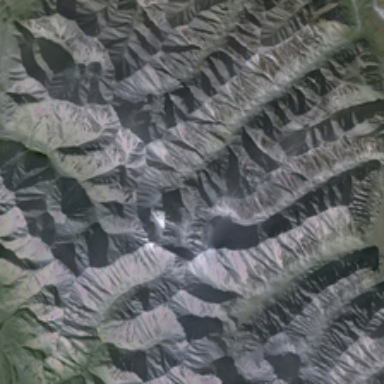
It is a piece of light green mountain .